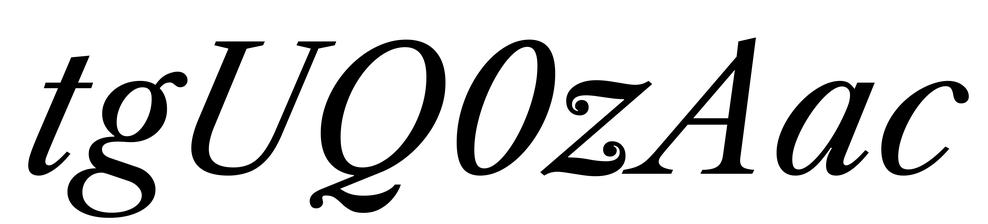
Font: LibreCaslonText-Italic_Italic